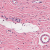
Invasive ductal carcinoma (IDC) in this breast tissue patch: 0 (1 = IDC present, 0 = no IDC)